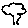
Label: tree